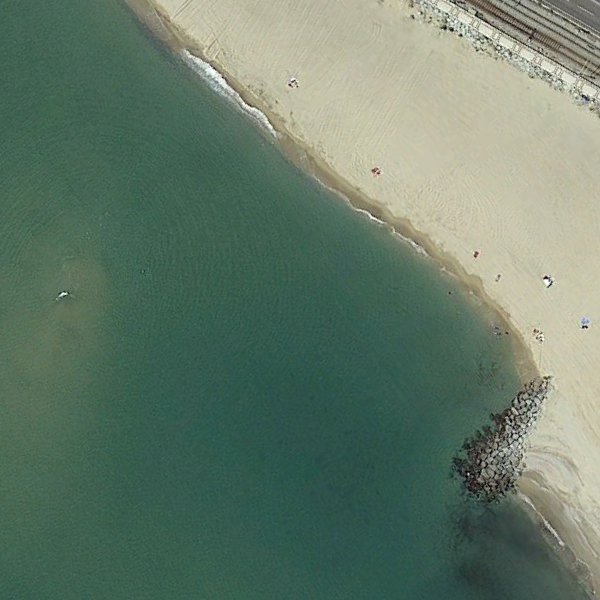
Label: Beach